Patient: sex M, age 50
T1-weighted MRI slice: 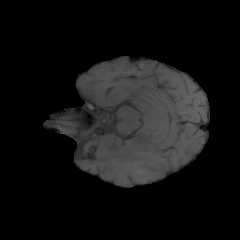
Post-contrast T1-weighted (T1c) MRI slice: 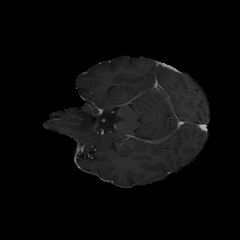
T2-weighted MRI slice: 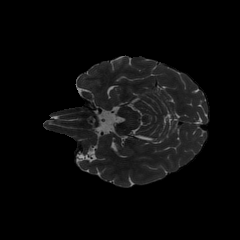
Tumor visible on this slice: no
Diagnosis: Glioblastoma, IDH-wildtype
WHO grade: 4